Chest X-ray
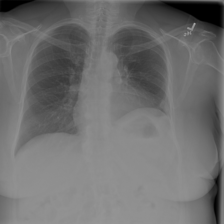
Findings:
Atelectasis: negative
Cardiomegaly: negative
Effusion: negative
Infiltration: negative
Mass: negative
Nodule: negative
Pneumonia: negative
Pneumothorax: negative
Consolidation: negative
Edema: negative
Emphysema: negative
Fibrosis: negative
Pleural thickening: positive
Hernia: negative